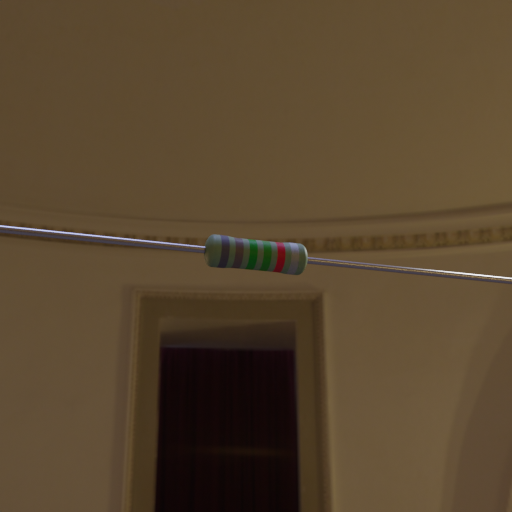
Resistor colour bands (in order): gray, gray, green, green, red, silver